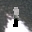
Label: 1